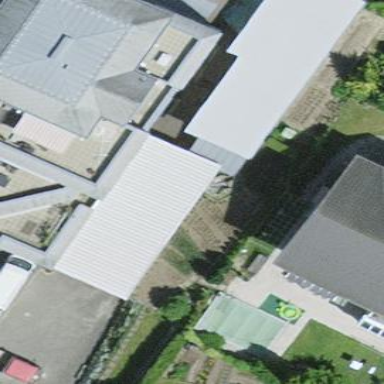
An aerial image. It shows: View of roof of building.